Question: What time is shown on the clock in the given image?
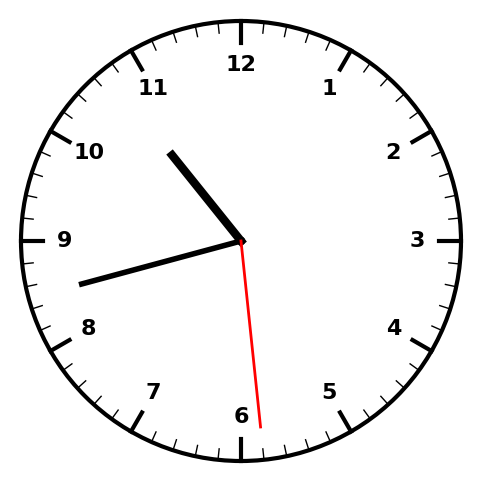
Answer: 10:42:29